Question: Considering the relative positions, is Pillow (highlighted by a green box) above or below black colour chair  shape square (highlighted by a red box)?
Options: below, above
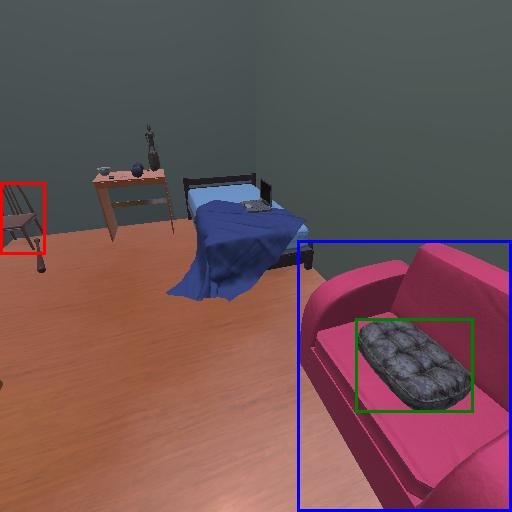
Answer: below